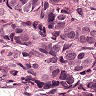
Metastatic tissue present: yes